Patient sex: M
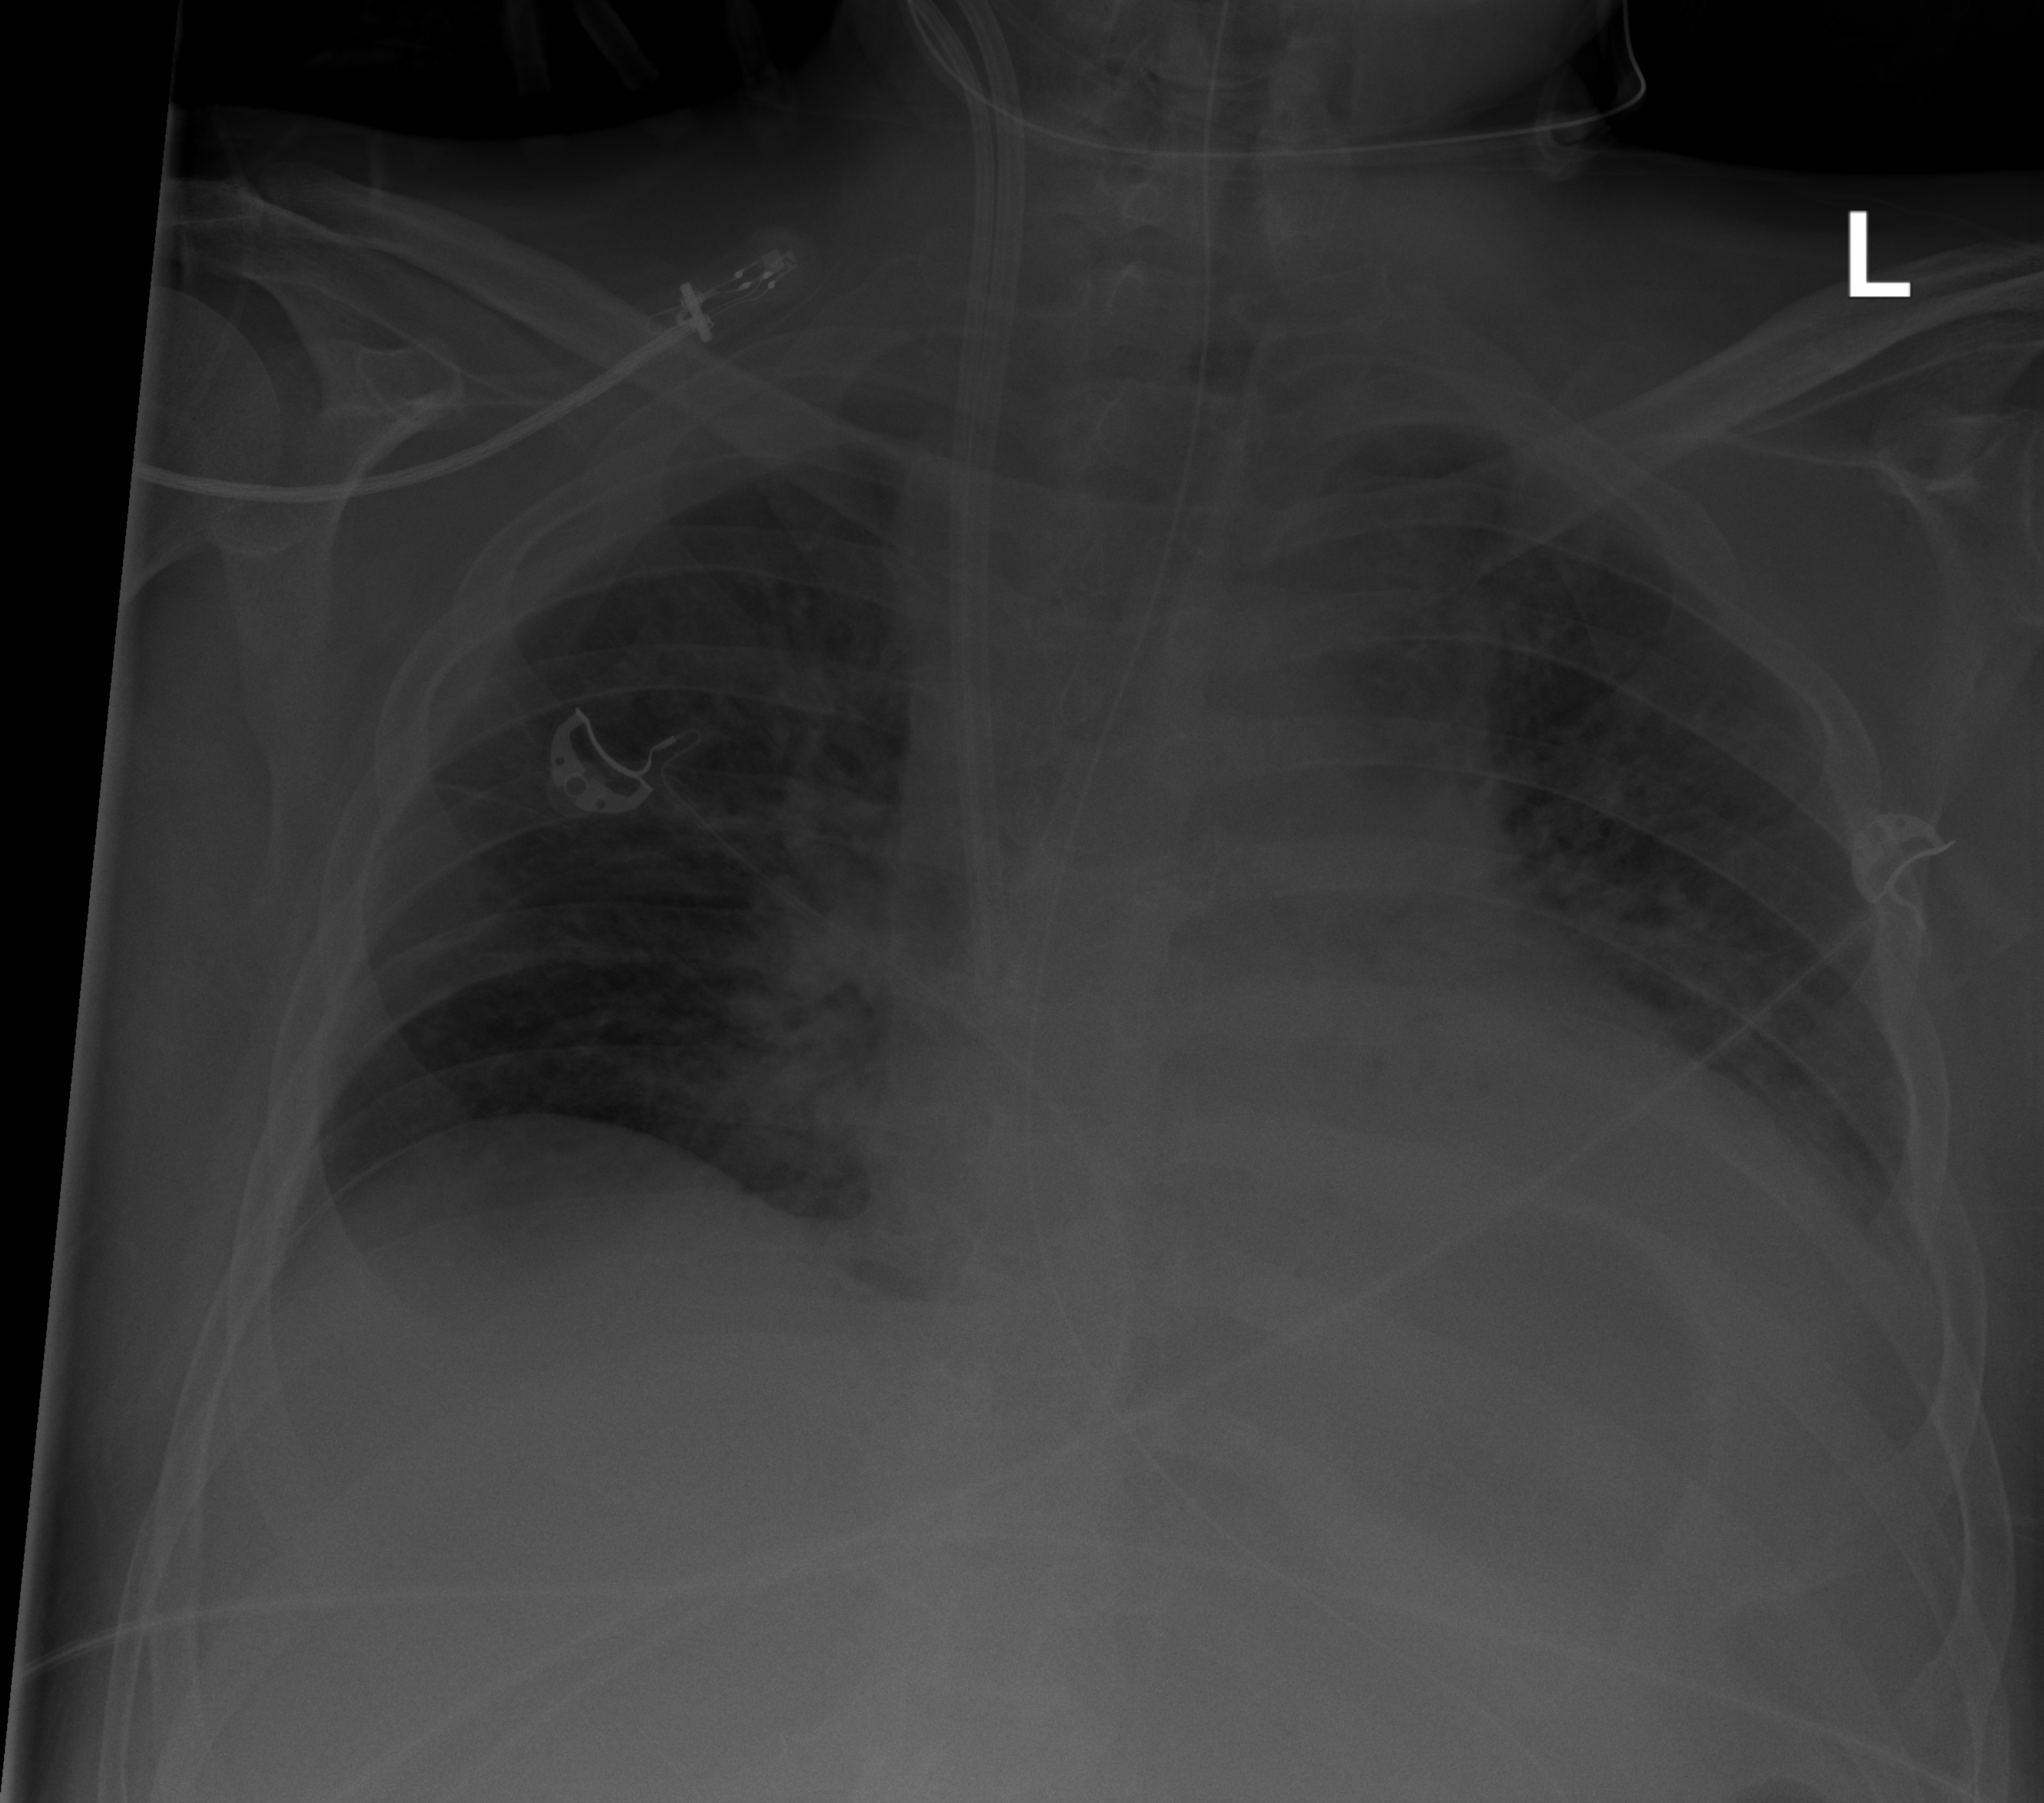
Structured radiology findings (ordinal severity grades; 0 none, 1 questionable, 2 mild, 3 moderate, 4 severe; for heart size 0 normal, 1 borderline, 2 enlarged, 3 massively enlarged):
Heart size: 2
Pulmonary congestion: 2
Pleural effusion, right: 2
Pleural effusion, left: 2
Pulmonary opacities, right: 0
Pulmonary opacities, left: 2
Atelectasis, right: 0
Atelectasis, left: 2